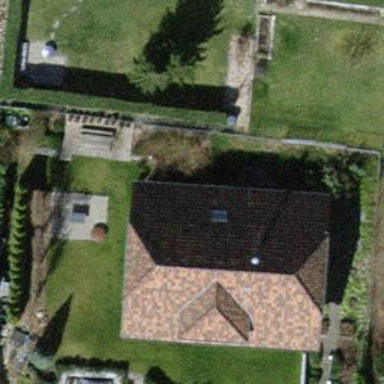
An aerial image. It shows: Detached building with hipped roof.